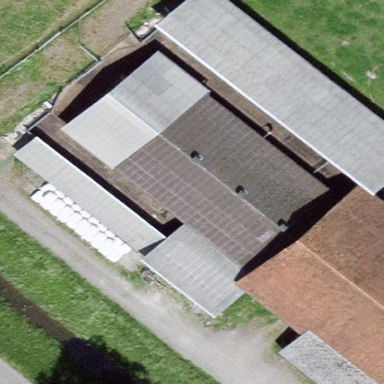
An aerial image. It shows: Farm auxiliary building.